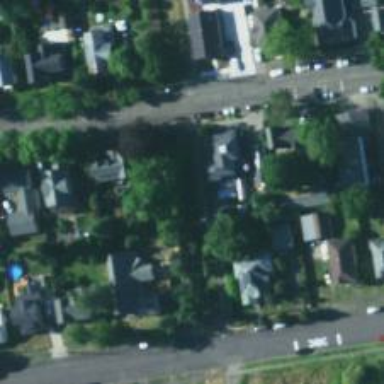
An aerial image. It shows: Alley road with sidewalk on the left side.